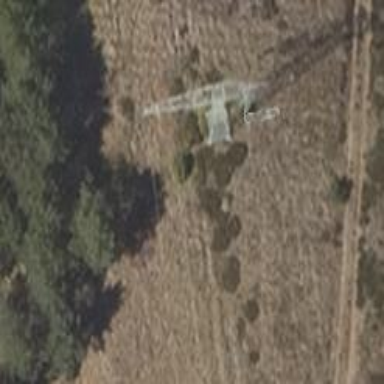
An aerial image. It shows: Power line in the image.